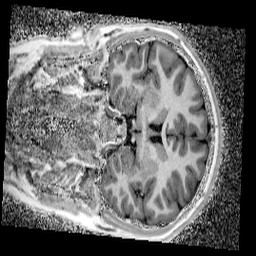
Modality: UNIT1_denoised
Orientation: coronal
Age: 13
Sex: male
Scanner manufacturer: siemens
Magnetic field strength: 3 T
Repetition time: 4 s
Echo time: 0.00299 s